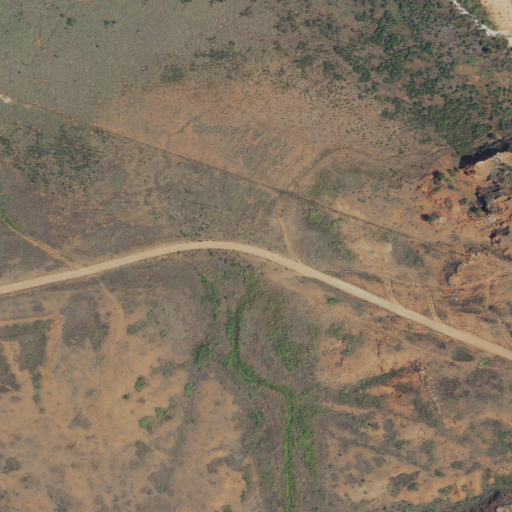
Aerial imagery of valley in Texas named Oxbow Trap Canyon containing shrub, open development, and barren land